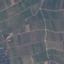
Land use / land cover class: PermanentCrop